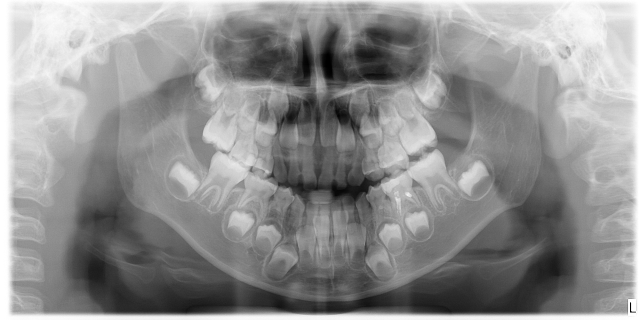
child